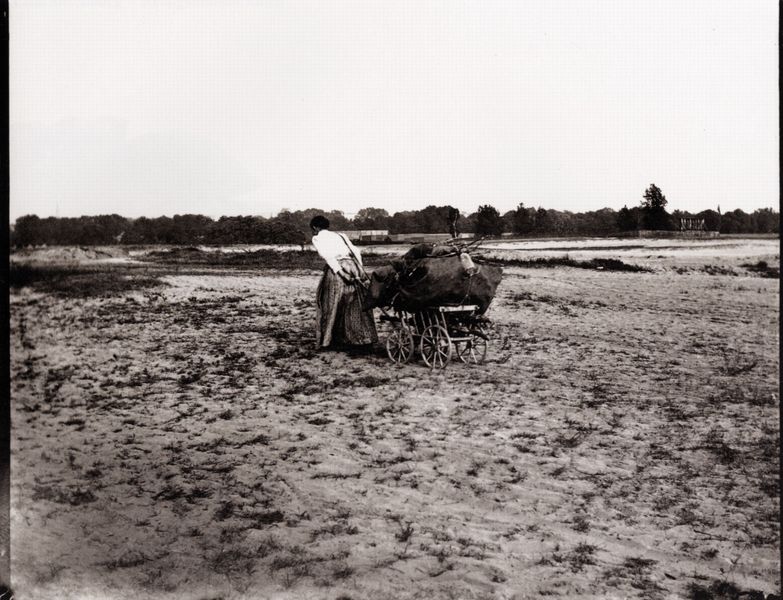
Titel: Heimkehr aus dem Grunewald
Künstler: Heinrich Zille
Schlagwörter: baum, dunkel, himmel, meer, schatten, wasser, weiß, bäume, landschaft, sand, ufer, braun, frau, frisur, grau, hell, holz, kleid, licht, rücken, schwarz, gras, schnee, weg, wiese, rock, flasche, bluse, ebene, erde, feld, gräser, halme, horizont, natur, weite, land, haare, stoff, gebeugt, wald, arbeit, karren, räder, sack, schürze, dutt, sommer, strand, acker, bäuerin, bündel, ernte, feldarbeit, feldweg, gepäck, last, russland, sammeln, schwer, spuren, transport, öde, kutsche, speichen, ziehen, sepia, beladen, handkarren, karre, rad, spur, wagen, wagenrad, riemen, steppe, grass, flucht, foto, fotografie, photographie, ärmlich, rückenfigur, schwarzweiss, deichsel, schlamm, tasche, photo, scheite, moor, karg, dreck, landwirtschaft, gebückt, umzug, holzscheite, wagenräder, auszug, vertreibung, armut, kinderwagen, treck, landarbeit, aufnahme, mühe, leiterwagen, holzwagen, bollerwagen, schollen, paket, handwagen, fotot, lndschaft, aufgeladen, grasstoppel, helldunkel kontrast, holz sammeln, holzbündel, holzsammlerin, speichenräder, wägelchen, habseligkeiten, rocl, zeihen, lanst